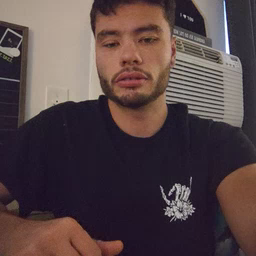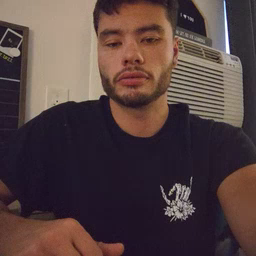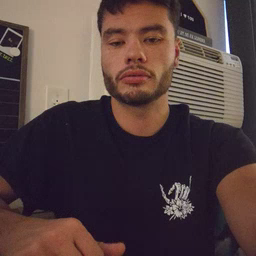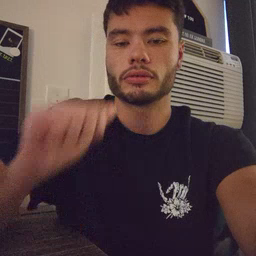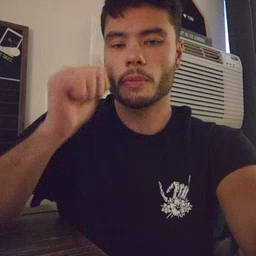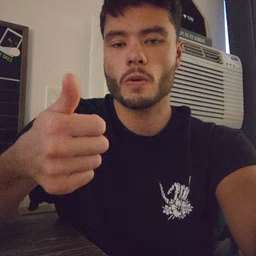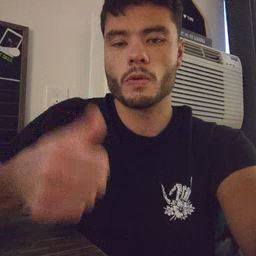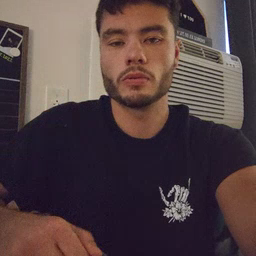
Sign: tomorrow